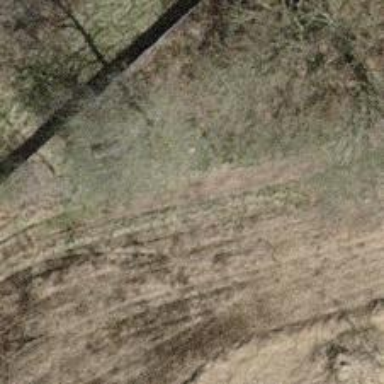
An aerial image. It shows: Path with surface of woodchips.